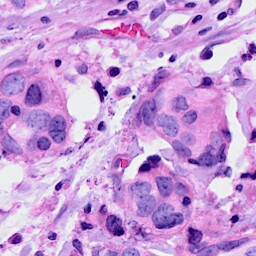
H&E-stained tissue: Breast